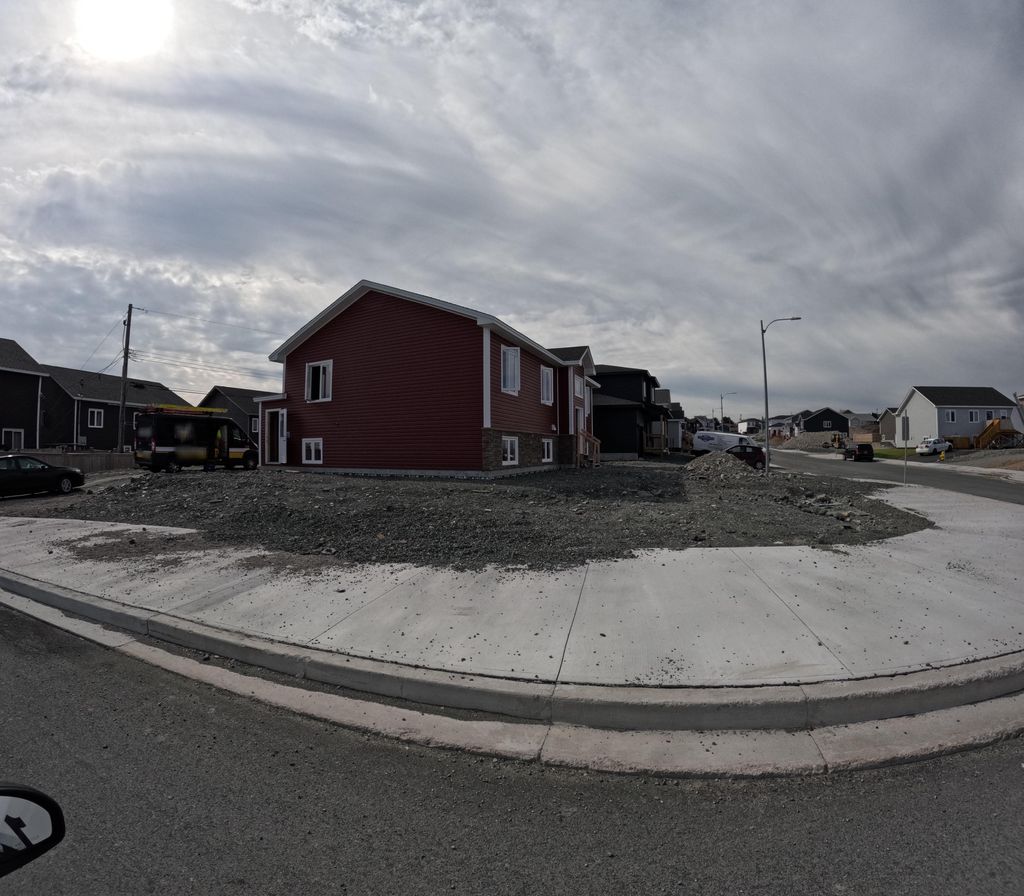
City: st_johns